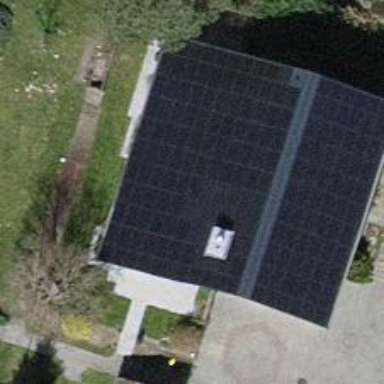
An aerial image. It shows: Solar power generator using photovoltaic method with solar photovoltaic panel types.